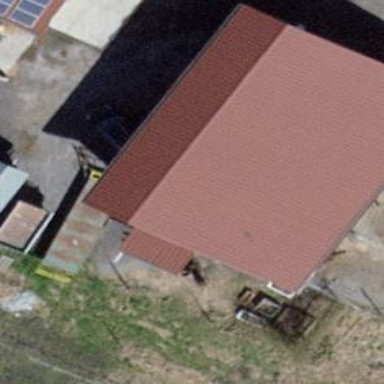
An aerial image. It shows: Farm auxiliary building.